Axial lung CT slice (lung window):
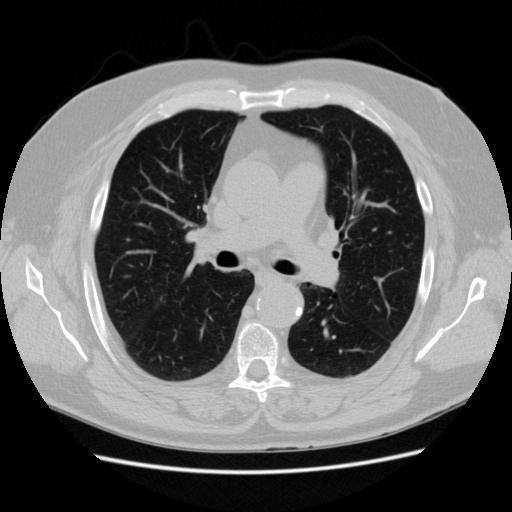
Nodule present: no